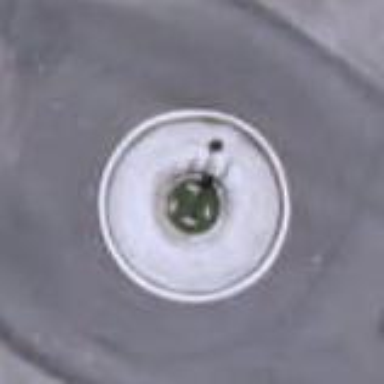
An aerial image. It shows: Secondary road made of asphalt leading to roundabout.